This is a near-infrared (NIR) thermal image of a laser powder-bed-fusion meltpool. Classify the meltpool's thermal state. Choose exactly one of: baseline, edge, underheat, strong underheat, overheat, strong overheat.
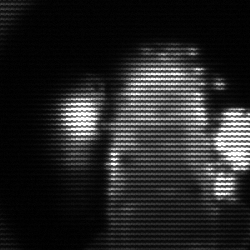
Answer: strong underheat